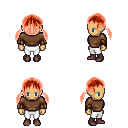
a pixel art fantasy rpg character, female body template, human, tanned skin, brown long-sleeve shirt, white pants, red twin-tailed hairstyle, leather bracers, maroon shoes, four views (front, back, left, right), 2x2 character sprite sheet, small pixel art, hard edges, no anti-aliasing